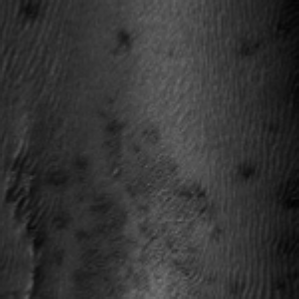
Label: frost